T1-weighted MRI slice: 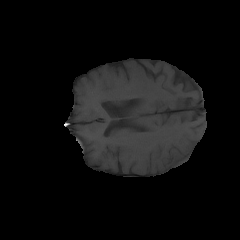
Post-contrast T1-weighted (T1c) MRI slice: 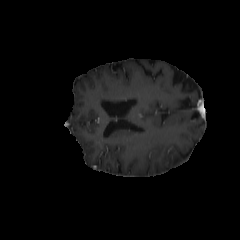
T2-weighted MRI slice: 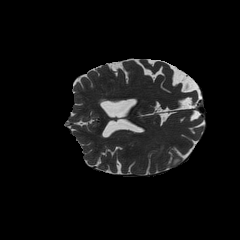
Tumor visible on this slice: yes